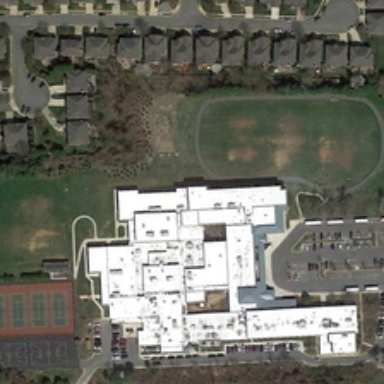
Lots of white and gray buildings around the playground .